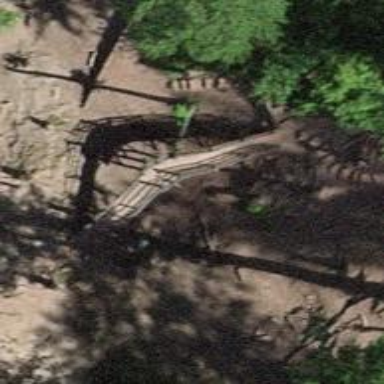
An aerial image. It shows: Path on bridge.